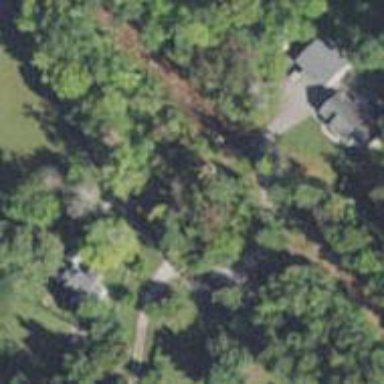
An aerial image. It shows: Driveway.